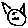
Label: cat